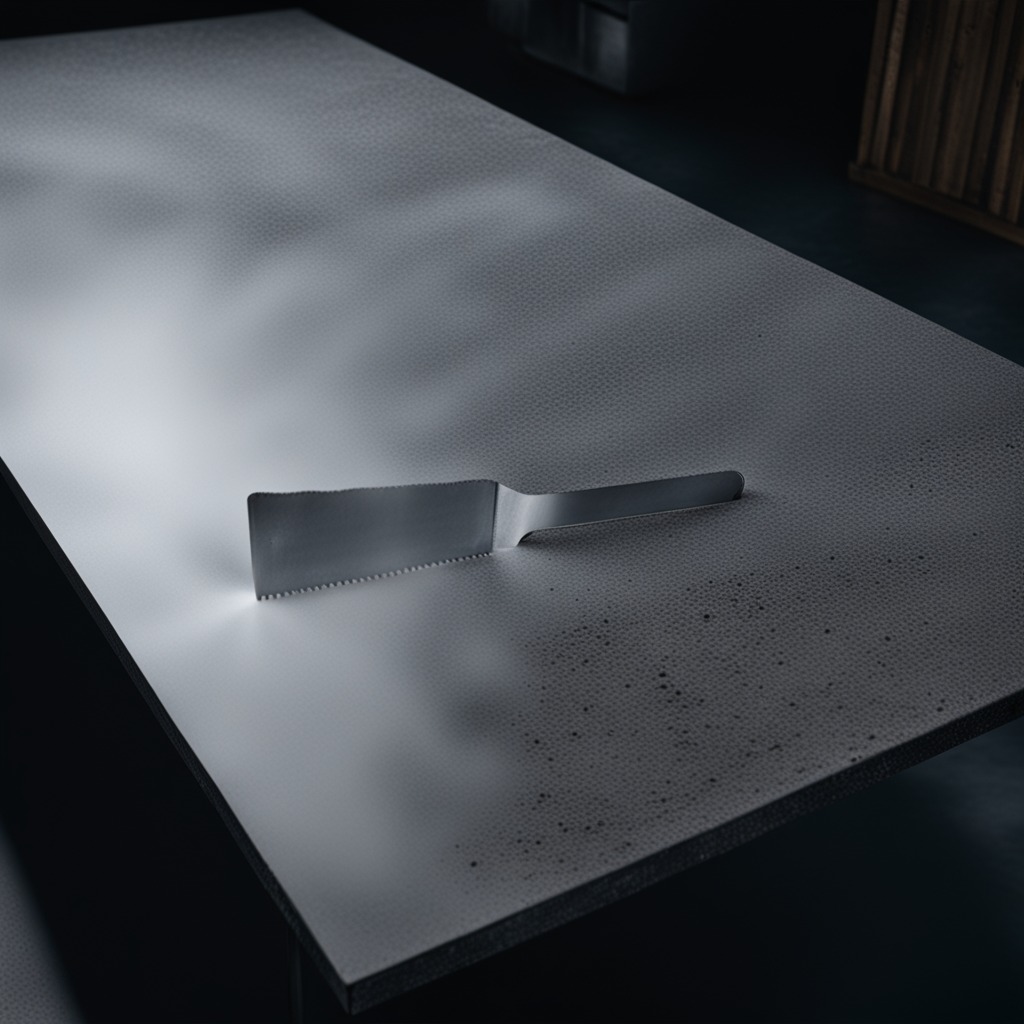
A metal saw is lying on the granite table inside a workshop at night.